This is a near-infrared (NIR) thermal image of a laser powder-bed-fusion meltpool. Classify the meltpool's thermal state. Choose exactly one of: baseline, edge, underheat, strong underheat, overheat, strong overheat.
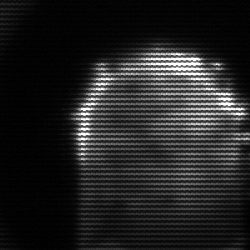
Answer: baseline